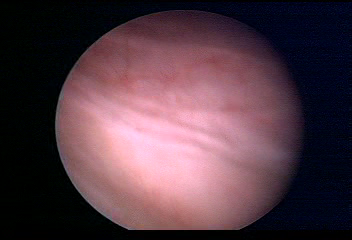
Modality: WLC
Class: Normal mucosa
Bladder cancer association: No